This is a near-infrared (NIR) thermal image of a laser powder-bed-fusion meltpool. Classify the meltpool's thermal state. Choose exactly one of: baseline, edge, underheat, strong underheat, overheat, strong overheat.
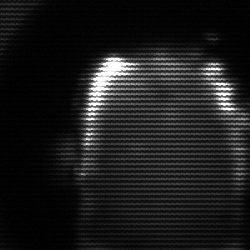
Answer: baseline